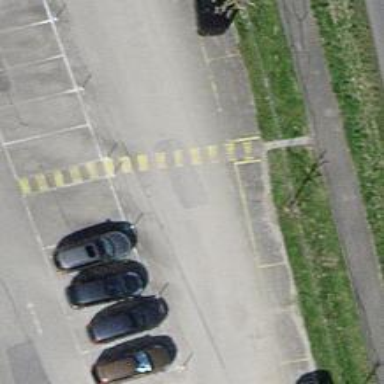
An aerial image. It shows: Uncontrolled zebra crossing on the road.